Interaction volume radius: 10 \u00c5
Interaction volume height: 40 \u00c5
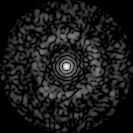
Disorder parameter: 0.8251